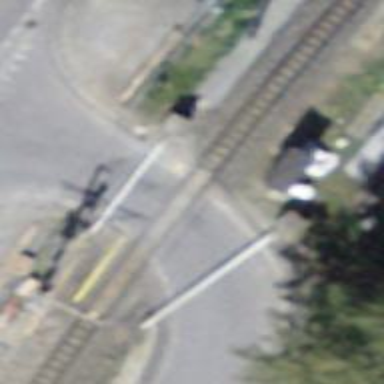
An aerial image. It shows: Railway level crossing.